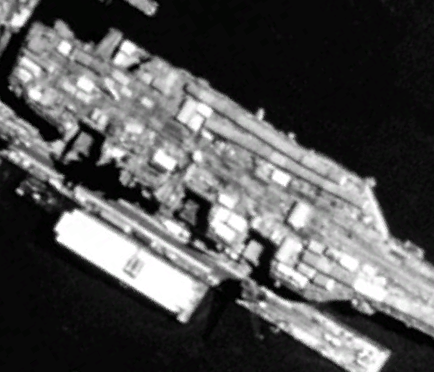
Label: aircraft_carrier